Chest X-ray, PA view. Patient: 23 years old, sex M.
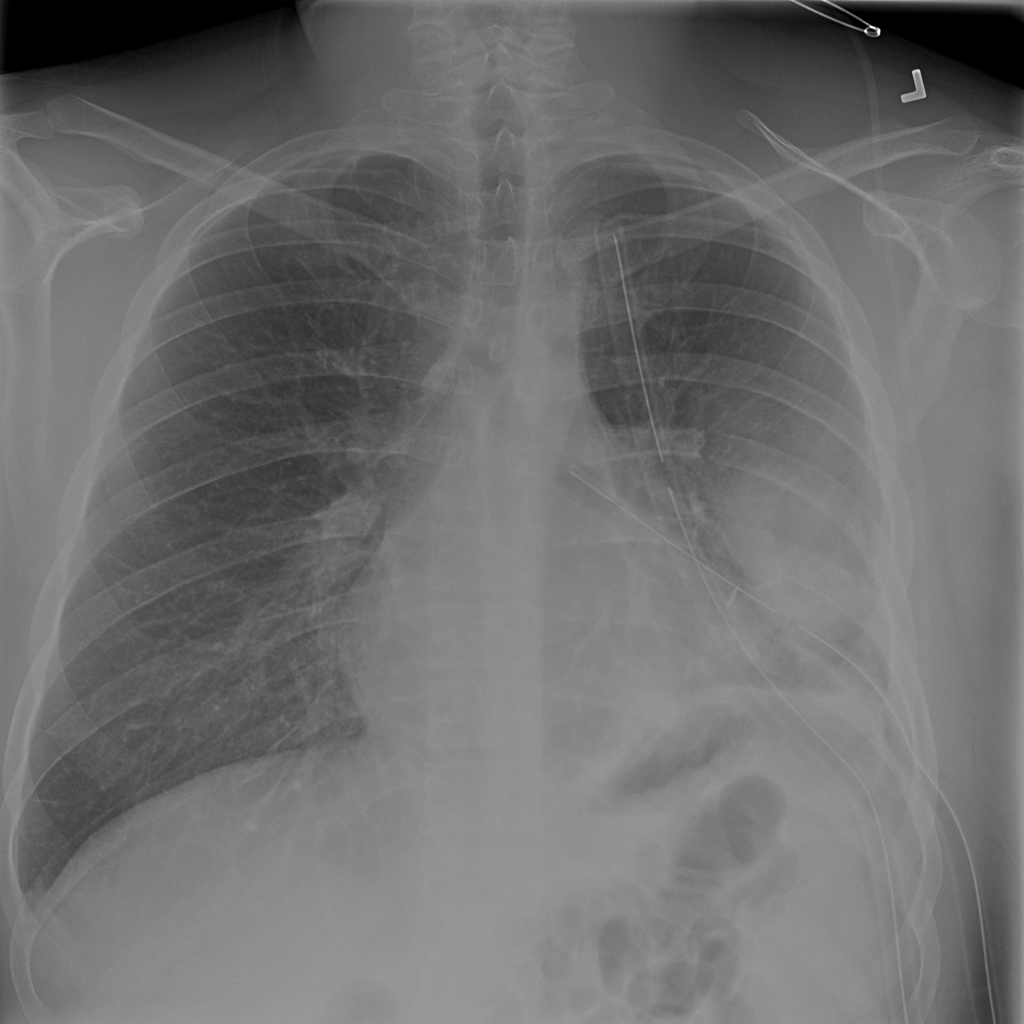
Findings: Atelectasis, Consolidation, Mass